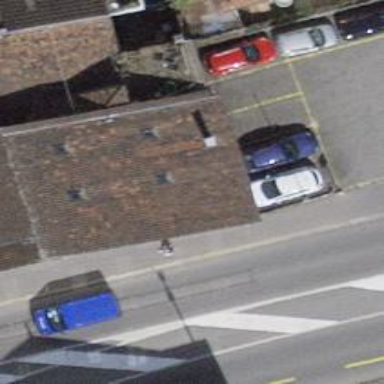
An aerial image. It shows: Outdoor shop.